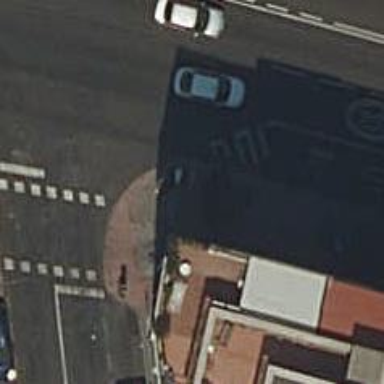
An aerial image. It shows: Footway made of paving stones.